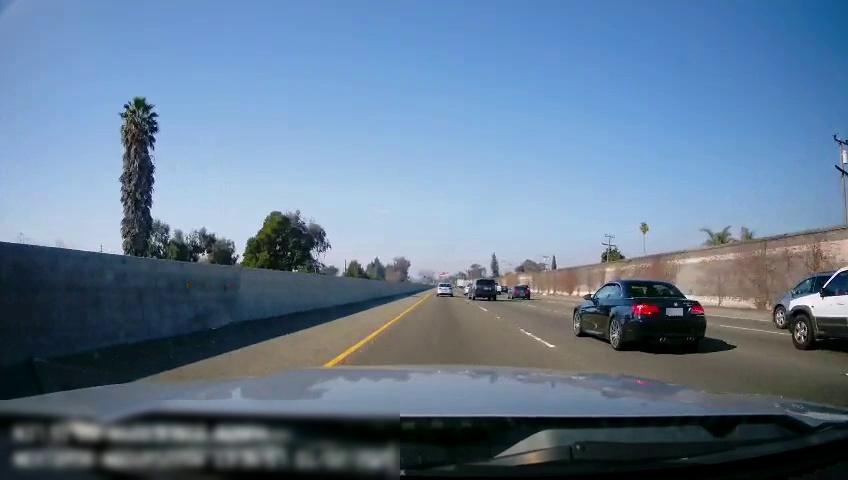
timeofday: Day
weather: Sunny
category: Drivable Space
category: Vehicles | SUV
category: Vehicles | SUV
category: Vehicles | Car
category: Vehicles | Car
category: Vehicles | Truck
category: Vehicles | SUV
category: Vehicles | Car
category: Vehicles | Car
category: Lanes | Current Lane
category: Lanes | Current Lane
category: Lanes | Alternate Lane
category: Lanes | Alternate Lane
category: Lanes | Alternate Lane